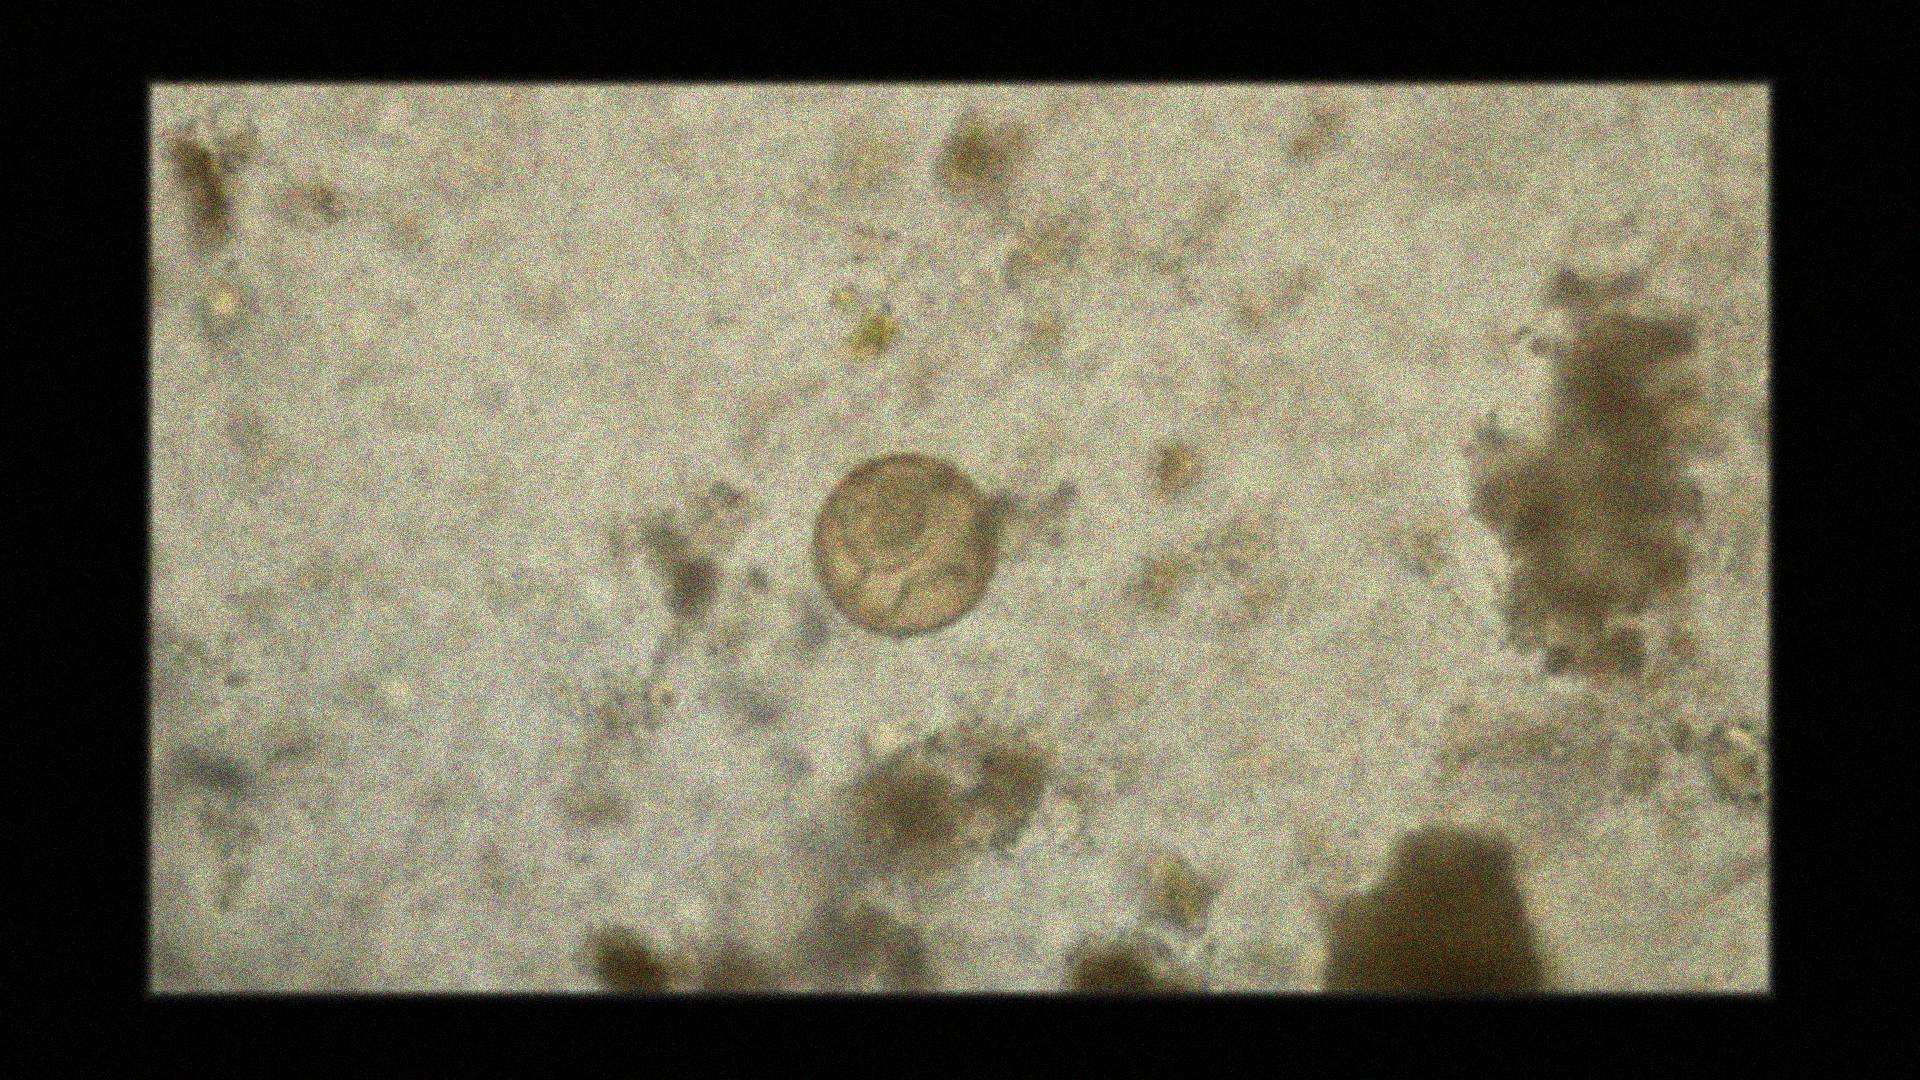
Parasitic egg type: Hymenolepis diminuta